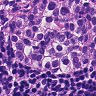
Metastatic tissue present: yes